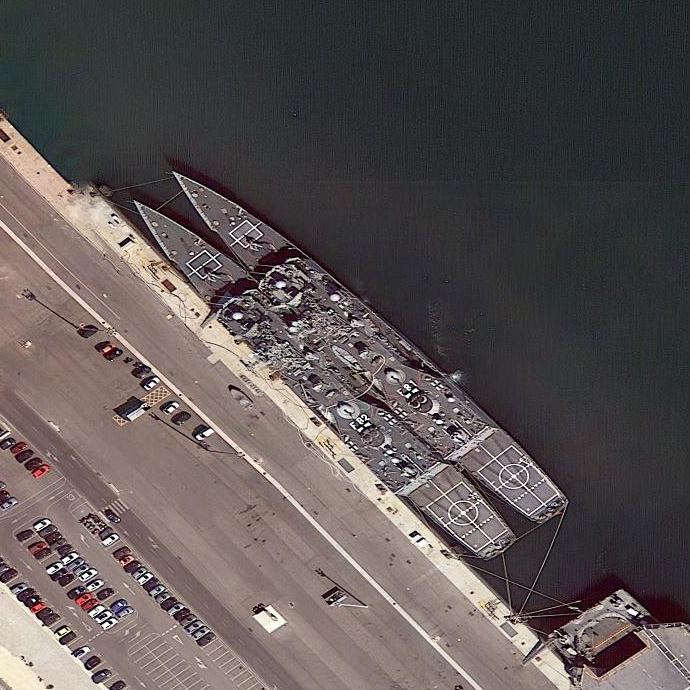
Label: cruiser